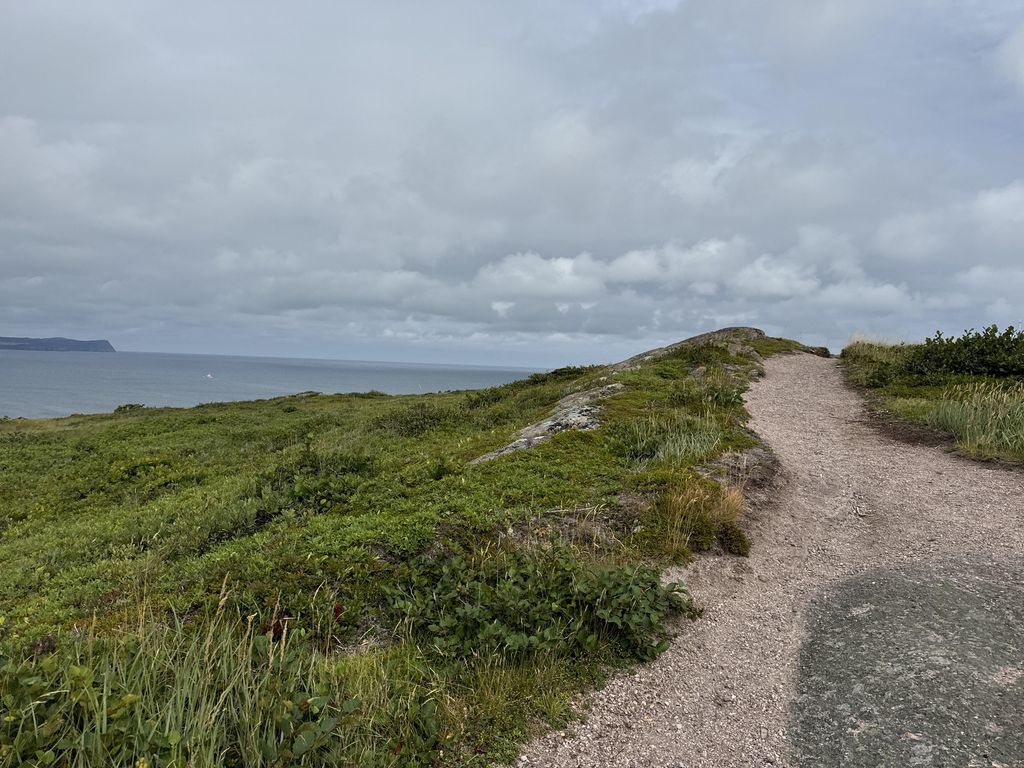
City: st_johns